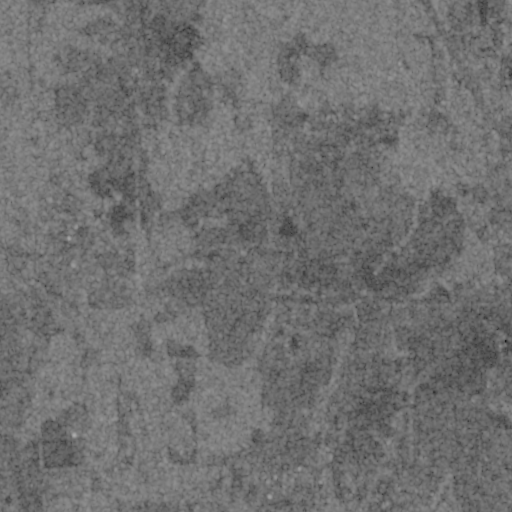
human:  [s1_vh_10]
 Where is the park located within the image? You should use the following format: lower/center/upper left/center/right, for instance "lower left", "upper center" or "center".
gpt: The park is located in the upper right of the image.
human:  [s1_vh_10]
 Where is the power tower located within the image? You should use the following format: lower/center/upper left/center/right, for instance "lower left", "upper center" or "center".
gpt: The power tower is located in the upper right of the image.
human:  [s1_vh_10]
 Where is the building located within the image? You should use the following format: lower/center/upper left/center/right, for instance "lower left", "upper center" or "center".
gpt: The building is located in the lower right of the image.
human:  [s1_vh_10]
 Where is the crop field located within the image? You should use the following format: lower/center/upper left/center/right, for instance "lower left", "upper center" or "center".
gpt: There is no crop field in the image.

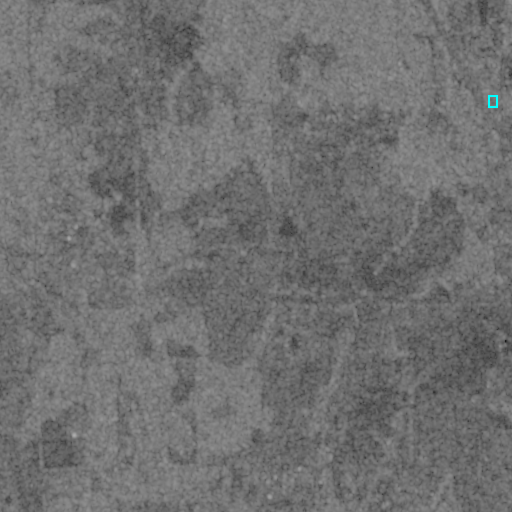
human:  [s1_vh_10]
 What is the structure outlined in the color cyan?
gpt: The structure outlined in cyan is a park.
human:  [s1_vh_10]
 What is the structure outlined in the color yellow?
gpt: There is no yellow outline.